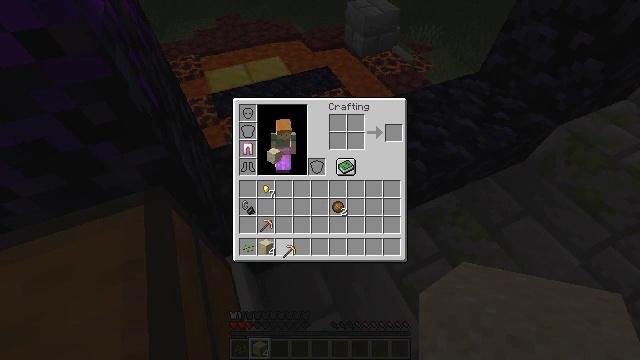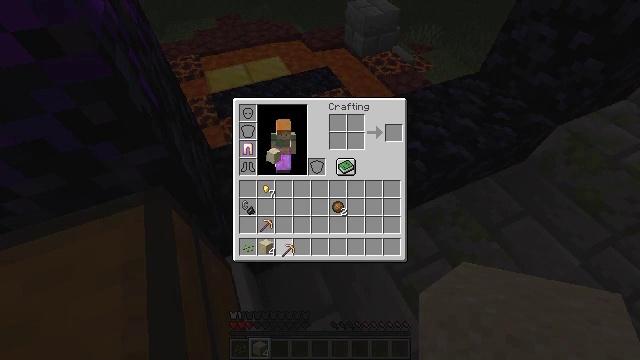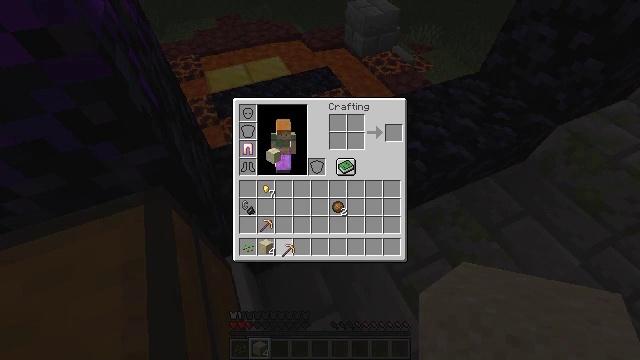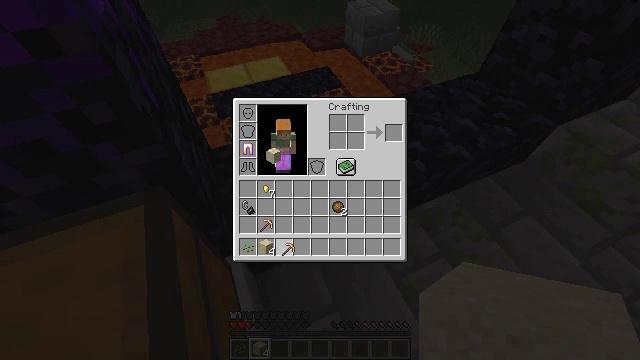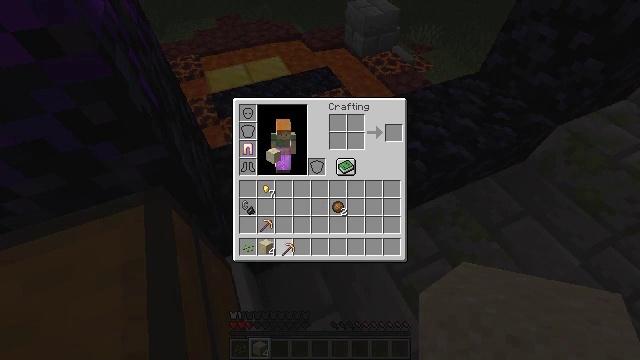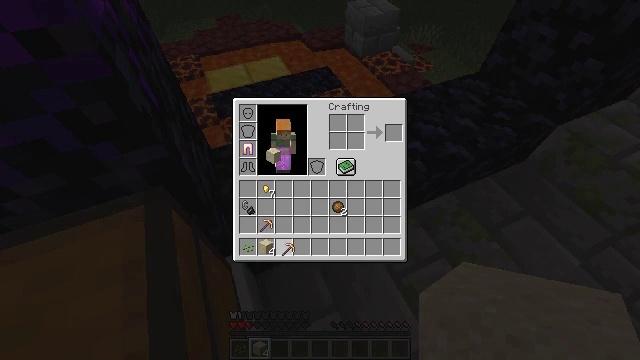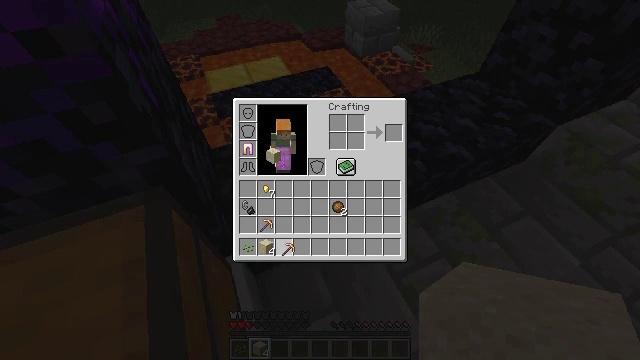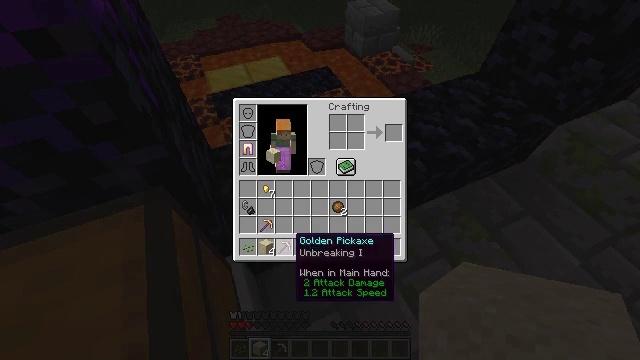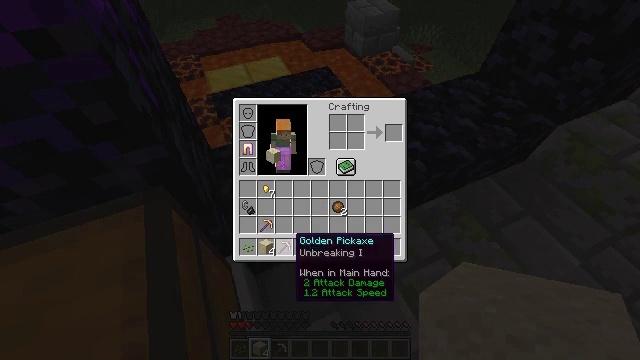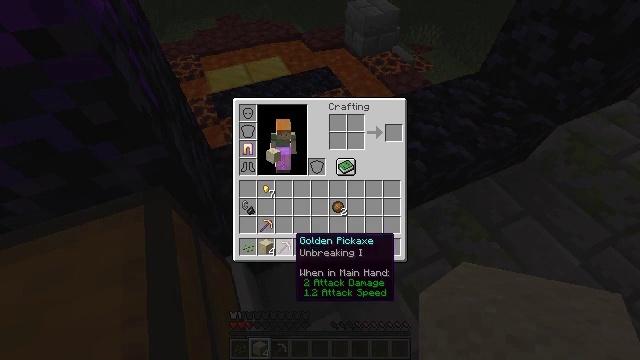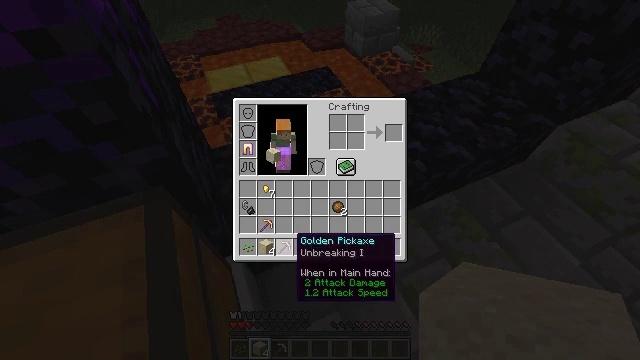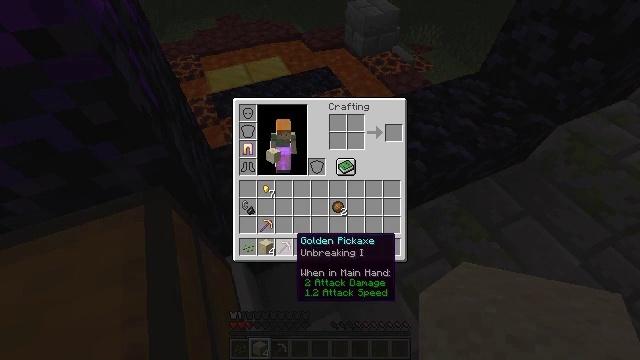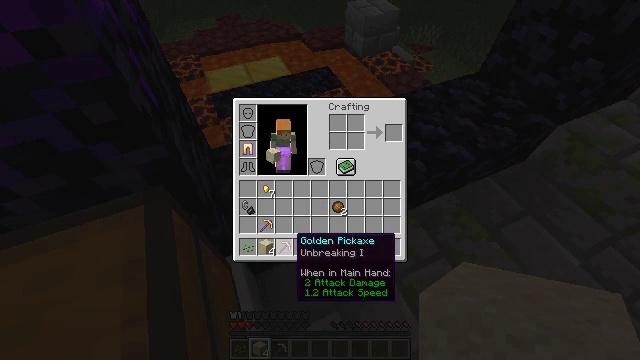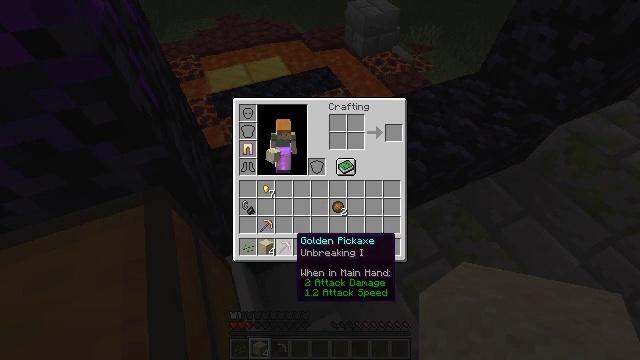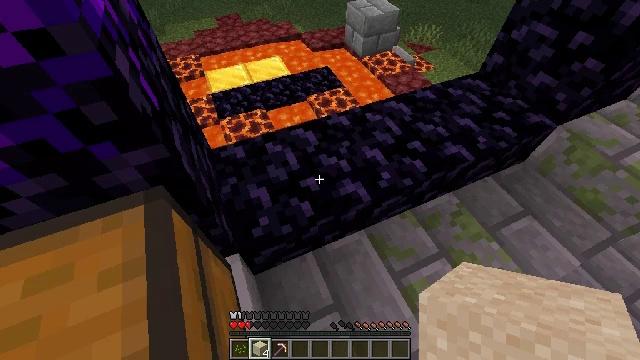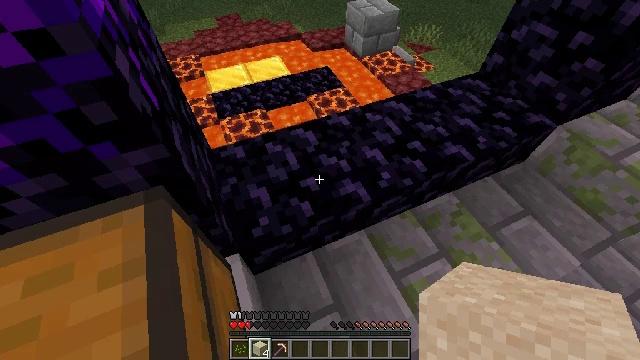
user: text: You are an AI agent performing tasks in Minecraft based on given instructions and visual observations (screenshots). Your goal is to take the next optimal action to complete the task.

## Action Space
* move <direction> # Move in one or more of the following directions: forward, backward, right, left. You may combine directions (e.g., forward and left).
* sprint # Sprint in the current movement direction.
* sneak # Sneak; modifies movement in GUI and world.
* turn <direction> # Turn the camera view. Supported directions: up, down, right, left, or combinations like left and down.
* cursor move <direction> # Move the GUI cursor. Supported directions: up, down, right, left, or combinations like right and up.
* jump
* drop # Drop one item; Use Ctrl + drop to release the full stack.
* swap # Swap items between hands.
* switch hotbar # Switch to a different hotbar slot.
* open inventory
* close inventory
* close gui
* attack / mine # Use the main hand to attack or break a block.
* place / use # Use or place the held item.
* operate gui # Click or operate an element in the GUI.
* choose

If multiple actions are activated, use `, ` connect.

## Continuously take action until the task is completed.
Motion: motion action
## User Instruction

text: Clear away tall grass.
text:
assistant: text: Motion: no_op
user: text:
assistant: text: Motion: no_op
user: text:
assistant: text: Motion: attack / mine
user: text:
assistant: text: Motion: attack / mine
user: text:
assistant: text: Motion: attack / mine
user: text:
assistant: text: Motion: attack / mine
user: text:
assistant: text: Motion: no_op
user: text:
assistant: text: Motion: no_op
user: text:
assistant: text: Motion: no_op
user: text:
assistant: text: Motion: no_op
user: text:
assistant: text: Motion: no_op
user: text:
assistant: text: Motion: no_op
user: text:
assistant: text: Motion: no_op
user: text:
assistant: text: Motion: open inventory
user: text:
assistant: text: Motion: open inventory
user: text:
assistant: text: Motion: open inventory
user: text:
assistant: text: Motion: open inventory
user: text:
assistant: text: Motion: no_op
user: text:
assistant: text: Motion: no_op
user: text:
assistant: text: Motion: no_op
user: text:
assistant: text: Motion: no_op
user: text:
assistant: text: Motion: turn down
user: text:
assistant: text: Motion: move forward, turn down
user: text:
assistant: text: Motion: move forward, turn down
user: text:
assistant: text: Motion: move forward, turn left and down
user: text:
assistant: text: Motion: move forward, turn left and down
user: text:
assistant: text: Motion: no_op
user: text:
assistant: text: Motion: turn left
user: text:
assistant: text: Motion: turn left
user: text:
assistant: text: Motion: turn left and down